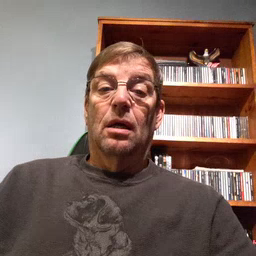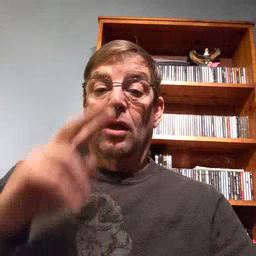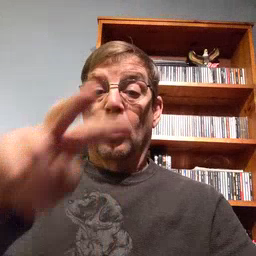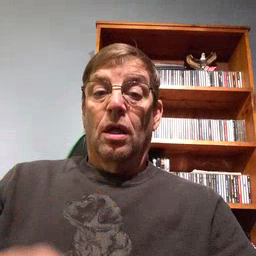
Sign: look